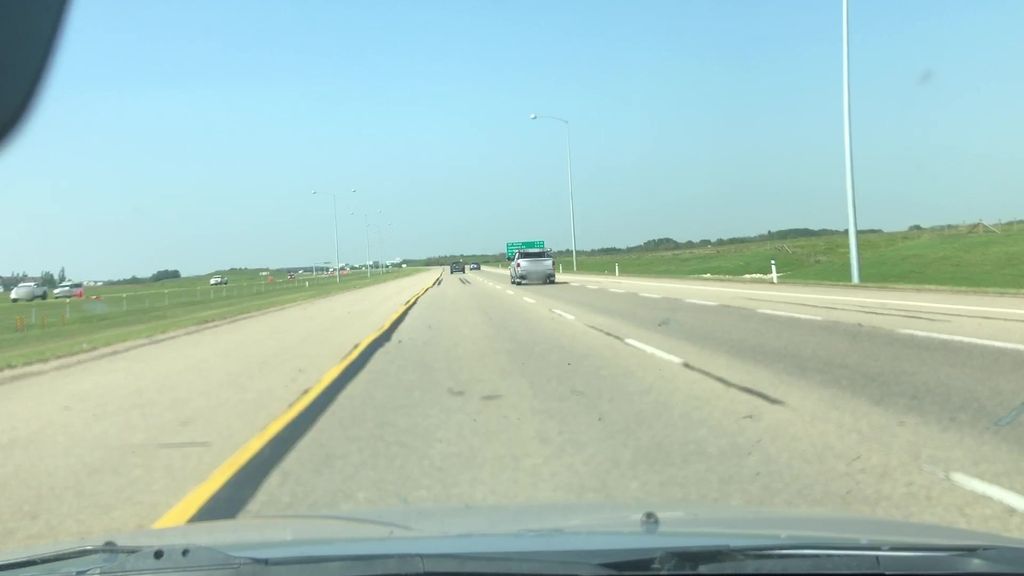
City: edmonton